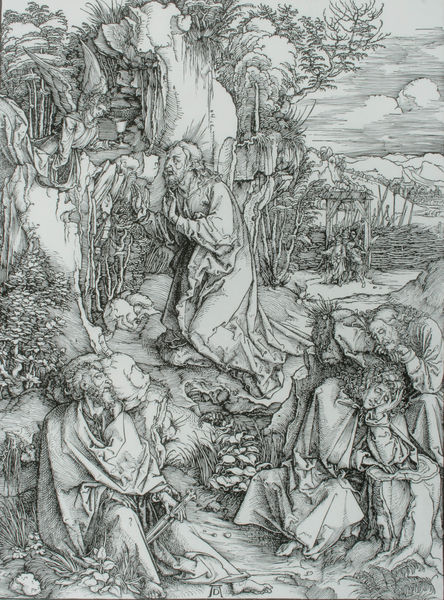
Titel: Große Passion - Christus am Ölberg
Künstler: Albrecht Dürer
Institution: (Seriendruck)
Schlagwörter: baum, berg, felsen, flügel, gott, himmel, meer, schatten, schlaf, weiß, wolken, bäume, landschaft, menschen, see, ufer, grau, hintergrund, licht, männer, schwarz, szene, zeichnung, tier, weg, wolke, bart, bärte, bibel, hinrichtung, messer, schädel, stein, tod, trauer, porträt, signatur, bach, ferne, hügel, busch, büsche, sträucher, gewand, kelch, gewänder, pflanzen, locken, wald, engel, garten, deutschland, holzschnitt, papier, schlafen, schlafend, berge, fels, grafik, graphik, linien, soldaten, becher, barfuss, gerüst, fuss, traum, druck, druckgrafik, hochdruck, monogramm, holzstich, radierung, schrafur, stich, schwert, verhaftung, beten, gebet, christus, jesus, jesus christus, dolch, knieend, kniend, mittelalter, konstruktion, grotte, erscheinung, maum, dürer, jünger, kupferstich, betend, jerusalem, jesu, petrus, baumstumpf, bitten, mäner, verkündigung, himmelw, botschaft, albrecht, albrecht dürer, pilger, holzgerüst, apostel, passion, olivenbäume, galgen, ölberg, jacobus, gethsemane, grosse passion, grauen, treuer, #himmel, bayum